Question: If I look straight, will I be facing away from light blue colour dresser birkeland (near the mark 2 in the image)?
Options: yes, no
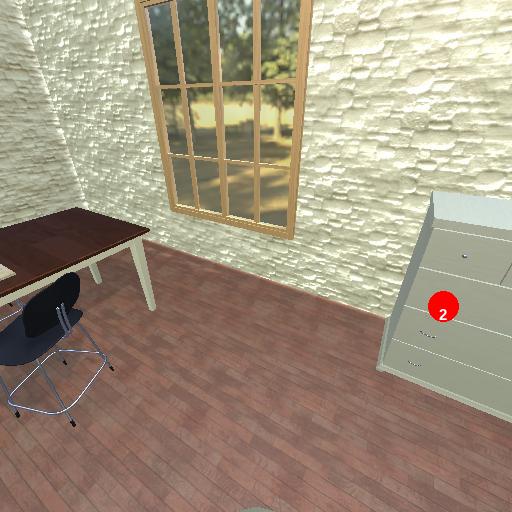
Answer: yes